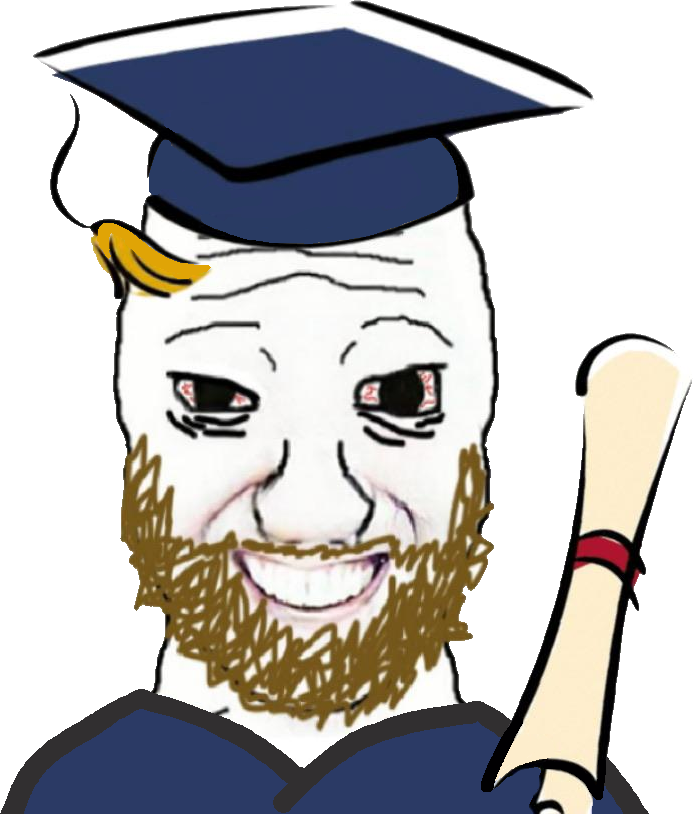
Label: 5_Coomer